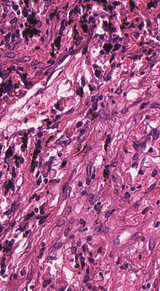
Tumor epithelial tissue: no
Tumor-associated stroma tissue: yes
Normal tissue: no